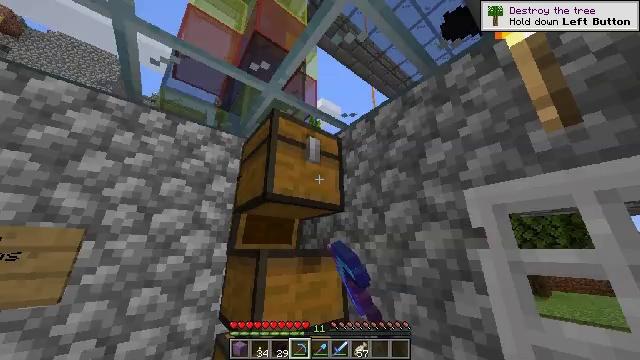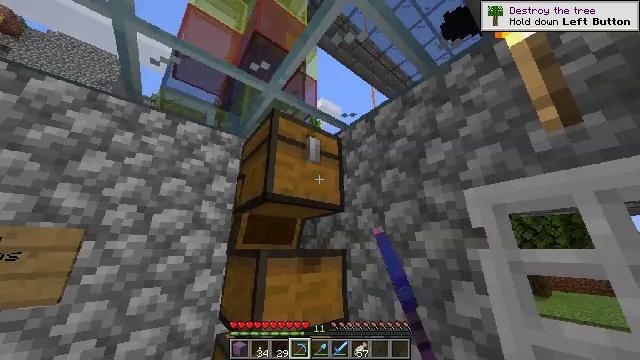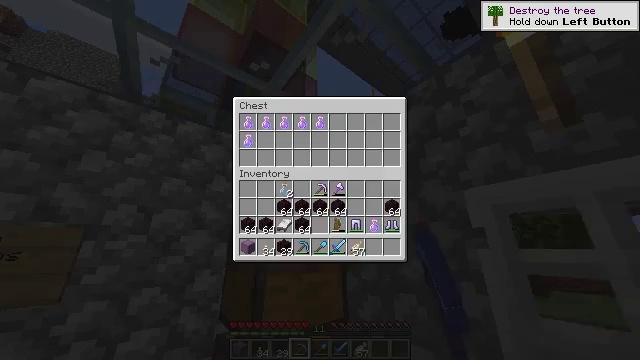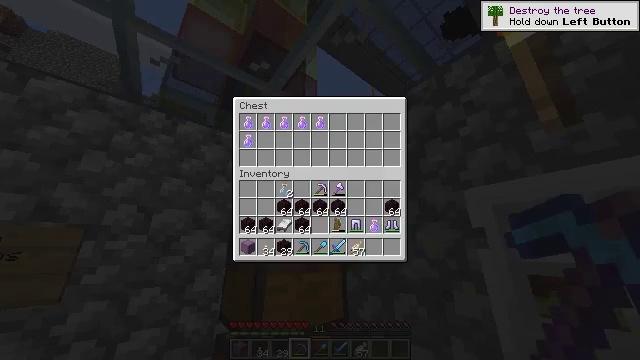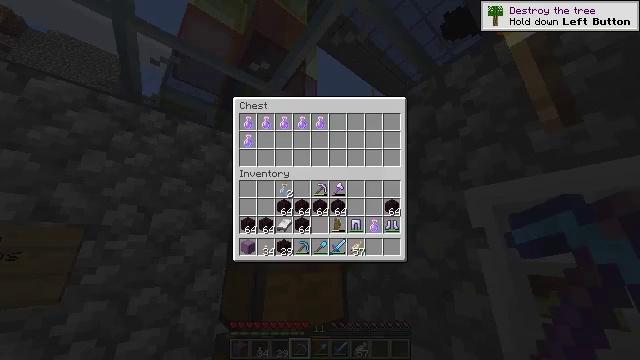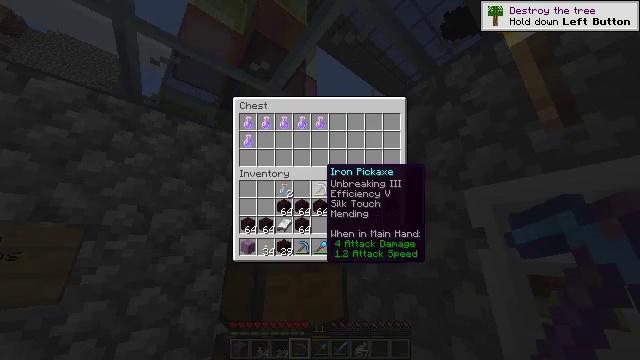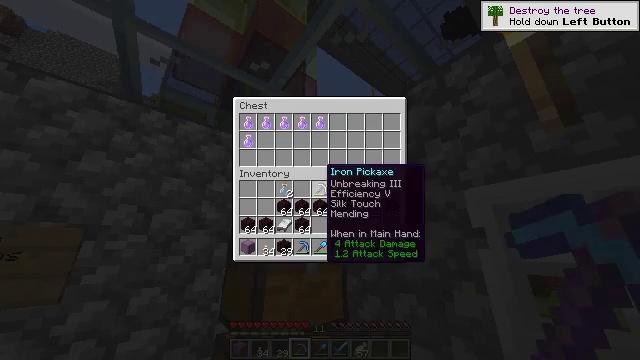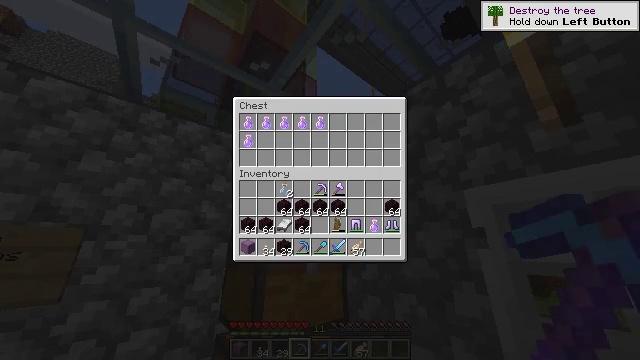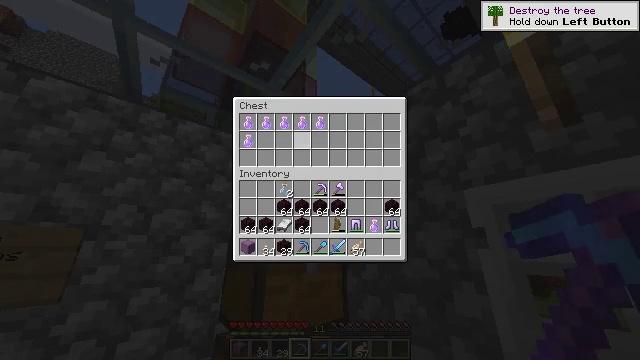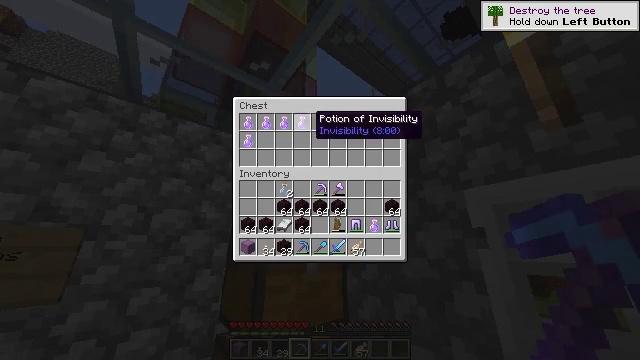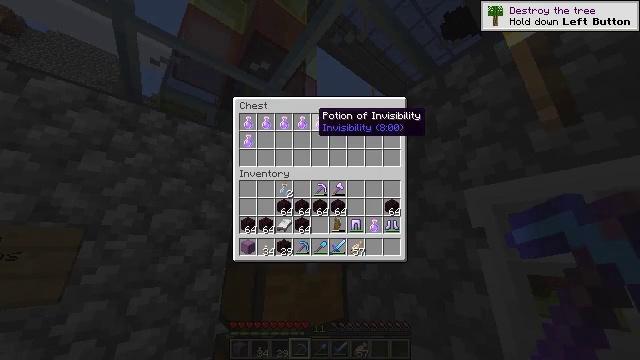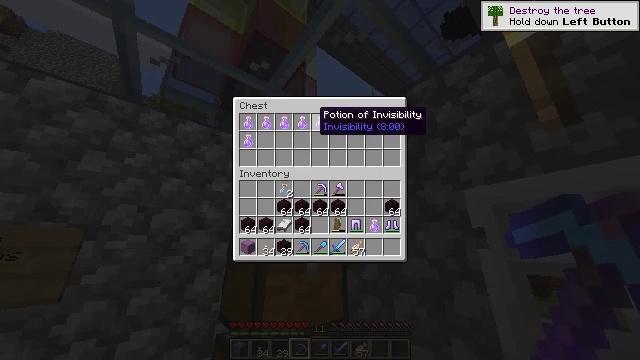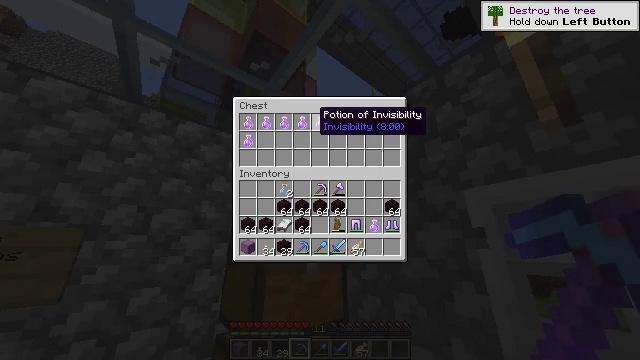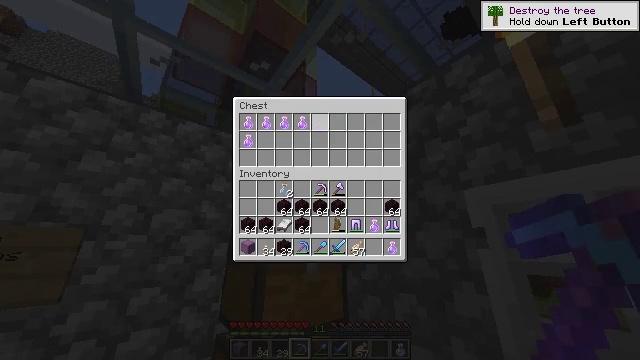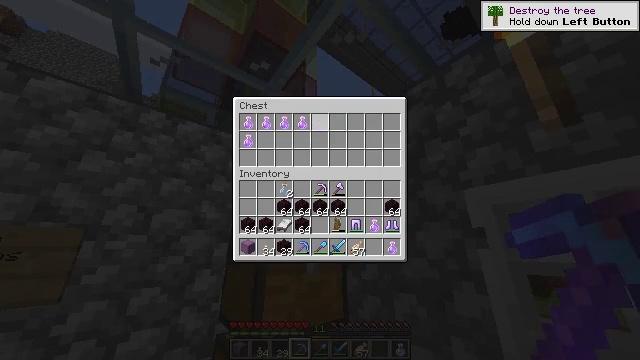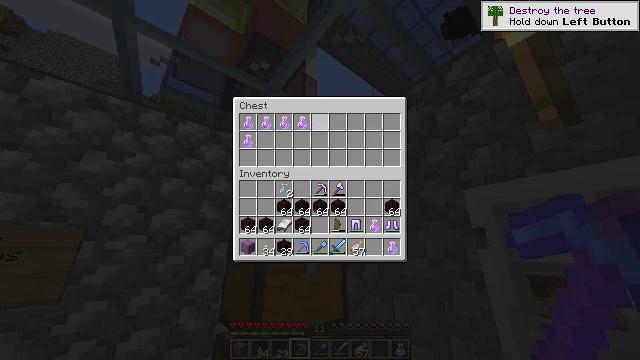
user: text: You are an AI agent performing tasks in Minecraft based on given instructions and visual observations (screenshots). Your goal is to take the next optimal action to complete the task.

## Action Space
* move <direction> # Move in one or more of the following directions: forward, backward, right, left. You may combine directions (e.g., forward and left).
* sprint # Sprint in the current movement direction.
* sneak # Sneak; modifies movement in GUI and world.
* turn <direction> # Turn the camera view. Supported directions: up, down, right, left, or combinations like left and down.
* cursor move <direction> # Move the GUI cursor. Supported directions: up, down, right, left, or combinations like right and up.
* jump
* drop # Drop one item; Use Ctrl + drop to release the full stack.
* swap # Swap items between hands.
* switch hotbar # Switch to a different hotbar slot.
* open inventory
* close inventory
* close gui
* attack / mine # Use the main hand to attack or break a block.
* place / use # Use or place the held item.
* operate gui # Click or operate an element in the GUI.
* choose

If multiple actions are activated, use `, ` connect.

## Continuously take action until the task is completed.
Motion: motion action
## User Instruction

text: Gather nether wart from soul sand farms.
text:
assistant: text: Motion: no_op
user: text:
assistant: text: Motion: open gui
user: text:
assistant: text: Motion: no_op
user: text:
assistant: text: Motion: no_op
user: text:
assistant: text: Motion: no_op
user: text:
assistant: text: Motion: no_op
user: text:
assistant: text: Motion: no_op
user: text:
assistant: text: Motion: sneak, cursor move left and up
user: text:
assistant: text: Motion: sneak, cursor move up
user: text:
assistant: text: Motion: sneak
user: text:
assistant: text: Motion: sneak
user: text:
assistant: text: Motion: sneak
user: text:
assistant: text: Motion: sneak, choose
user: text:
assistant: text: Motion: sneak, choose
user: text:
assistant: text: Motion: sneak, choose
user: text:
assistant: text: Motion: sneak
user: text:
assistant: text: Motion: sneak
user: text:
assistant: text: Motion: sneak, choose
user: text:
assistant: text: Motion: sneak, choose
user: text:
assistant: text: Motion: sneak, cursor move left
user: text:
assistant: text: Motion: sneak
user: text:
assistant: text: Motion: sneak
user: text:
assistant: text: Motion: sneak
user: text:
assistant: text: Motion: sneak
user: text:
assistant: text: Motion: sneak
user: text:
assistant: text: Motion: sneak, choose
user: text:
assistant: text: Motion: sneak, choose
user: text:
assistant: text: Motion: sneak, cursor move left
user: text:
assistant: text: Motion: sneak
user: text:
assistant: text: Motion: sneak, choose